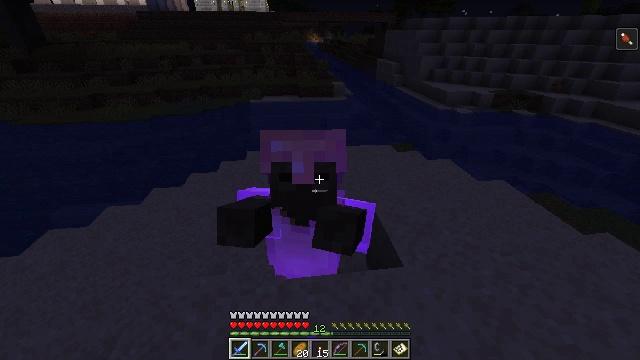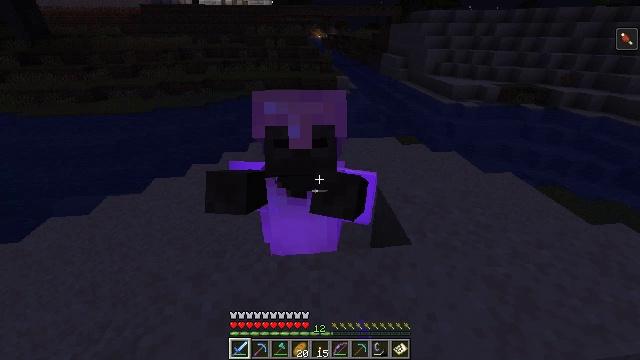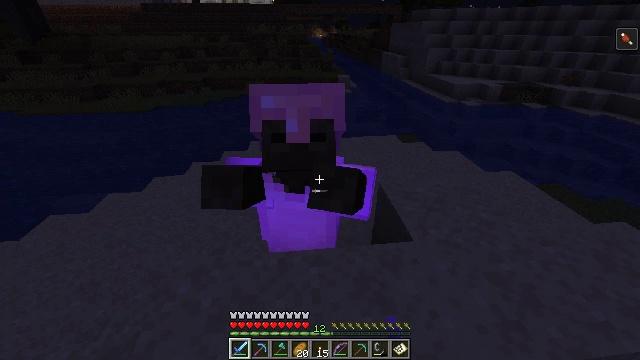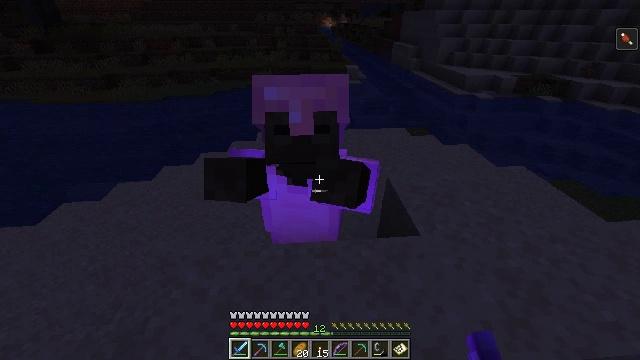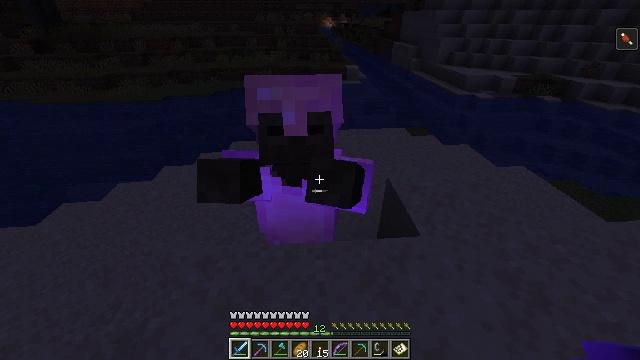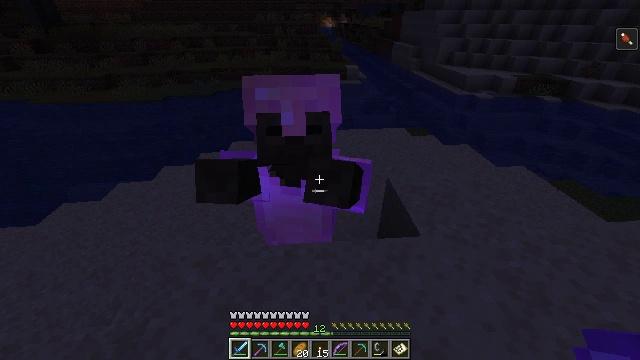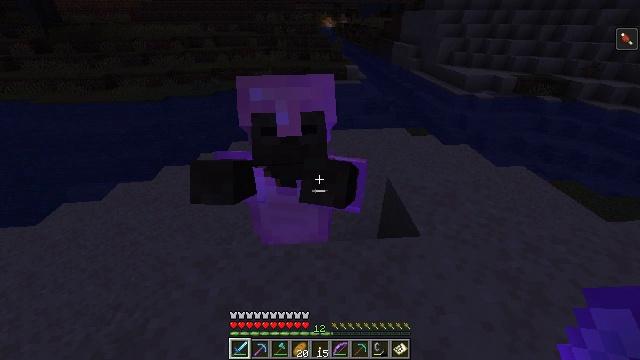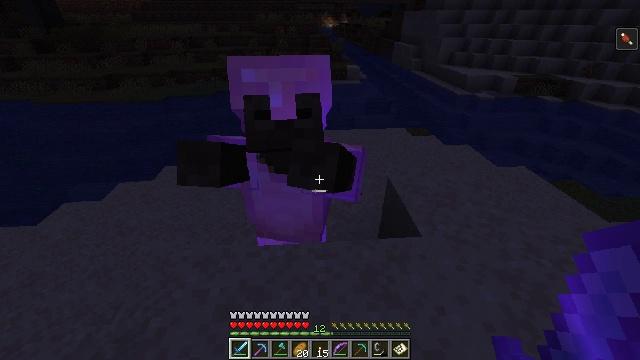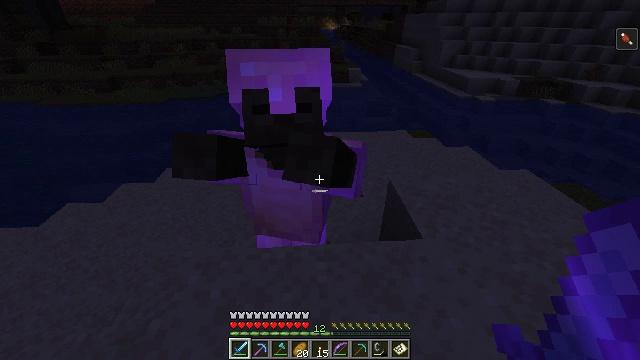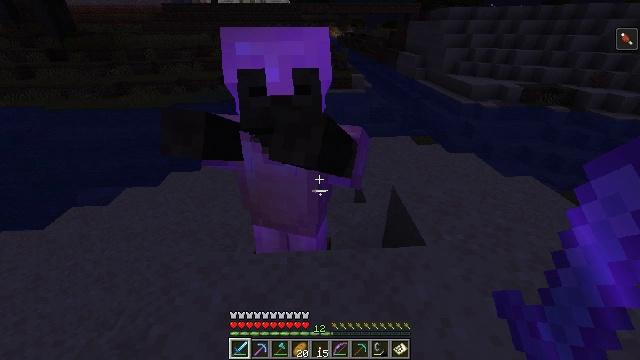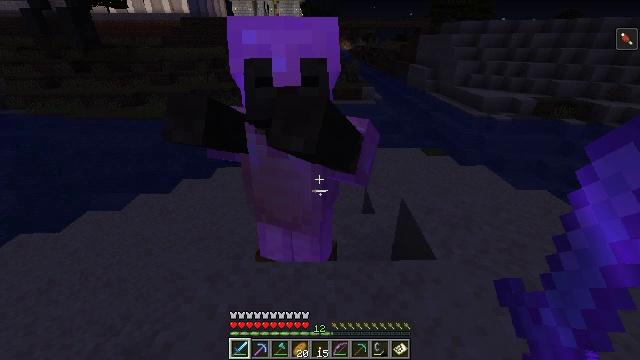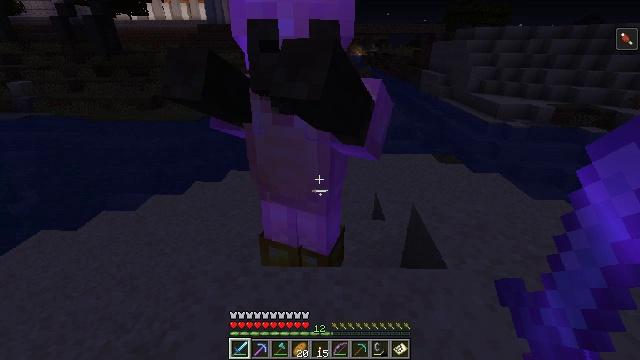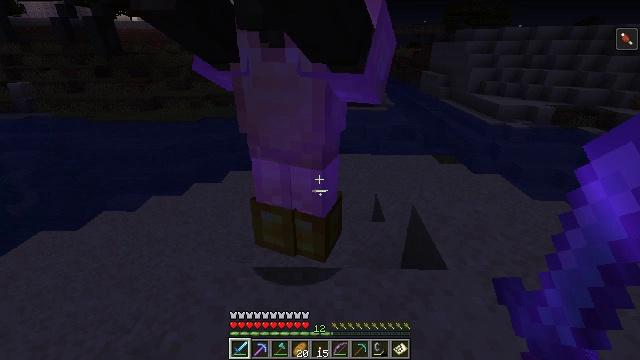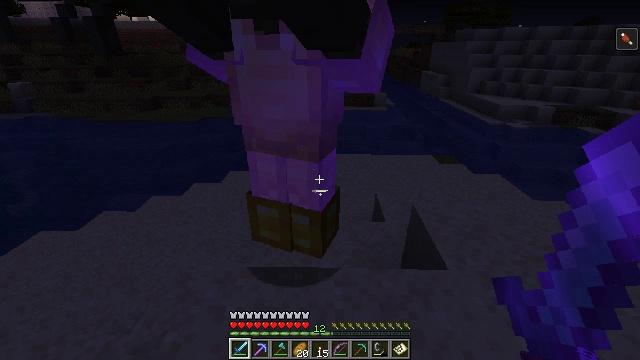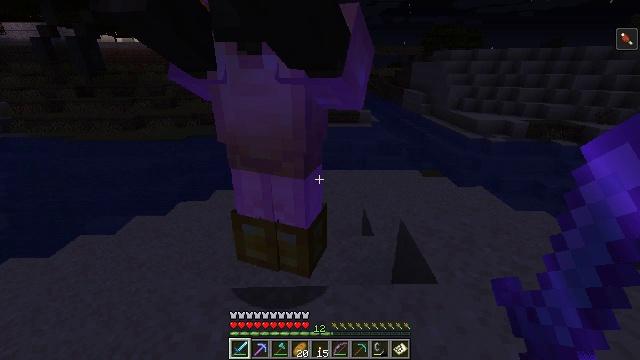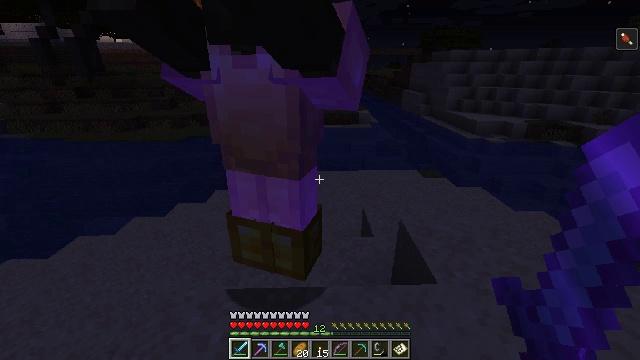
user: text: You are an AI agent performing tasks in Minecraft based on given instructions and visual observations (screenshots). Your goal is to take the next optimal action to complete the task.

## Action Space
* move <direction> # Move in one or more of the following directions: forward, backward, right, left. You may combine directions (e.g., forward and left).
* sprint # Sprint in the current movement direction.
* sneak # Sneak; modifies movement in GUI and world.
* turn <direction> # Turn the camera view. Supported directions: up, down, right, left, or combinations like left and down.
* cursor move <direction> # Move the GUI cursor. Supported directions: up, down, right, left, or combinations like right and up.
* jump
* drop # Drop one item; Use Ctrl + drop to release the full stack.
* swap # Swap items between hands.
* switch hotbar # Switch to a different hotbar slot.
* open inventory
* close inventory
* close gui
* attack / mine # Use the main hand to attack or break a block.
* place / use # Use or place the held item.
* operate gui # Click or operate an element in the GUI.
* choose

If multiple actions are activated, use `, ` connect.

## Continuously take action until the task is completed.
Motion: motion action
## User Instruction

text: Kill a husk.
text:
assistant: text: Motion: attack / mine
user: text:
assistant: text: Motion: attack / mine
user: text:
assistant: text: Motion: turn left and down, attack / mine
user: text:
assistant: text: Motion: attack / mine
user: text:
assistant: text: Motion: attack / mine
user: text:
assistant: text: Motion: attack / mine
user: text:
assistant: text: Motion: attack / mine
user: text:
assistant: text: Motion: attack / mine
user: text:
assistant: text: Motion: turn up, attack / mine
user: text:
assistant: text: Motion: turn left and up, attack / mine
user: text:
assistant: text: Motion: turn left and up, attack / mine
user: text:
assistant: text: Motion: attack / mine
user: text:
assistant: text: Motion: attack / mine
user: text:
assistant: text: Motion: turn right and up, attack / mine
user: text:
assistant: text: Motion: no_op
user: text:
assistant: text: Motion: no_op
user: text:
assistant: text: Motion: no_op
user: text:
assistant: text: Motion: no_op
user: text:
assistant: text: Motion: no_op
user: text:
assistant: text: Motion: turn left
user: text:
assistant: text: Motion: turn left and down, attack / mine
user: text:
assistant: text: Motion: turn left and up, attack / mine
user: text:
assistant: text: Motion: turn up, attack / mine
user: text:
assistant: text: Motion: attack / mine
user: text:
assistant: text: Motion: attack / mine
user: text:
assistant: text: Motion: turn left, attack / mine
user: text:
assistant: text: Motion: attack / mine